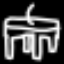
Label: chair